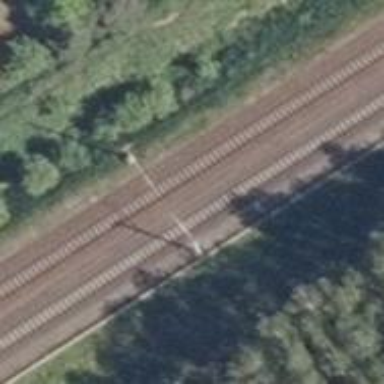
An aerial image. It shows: Catenary mast for power lines.